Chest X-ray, PA view. Patient: 65 years old, sex M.
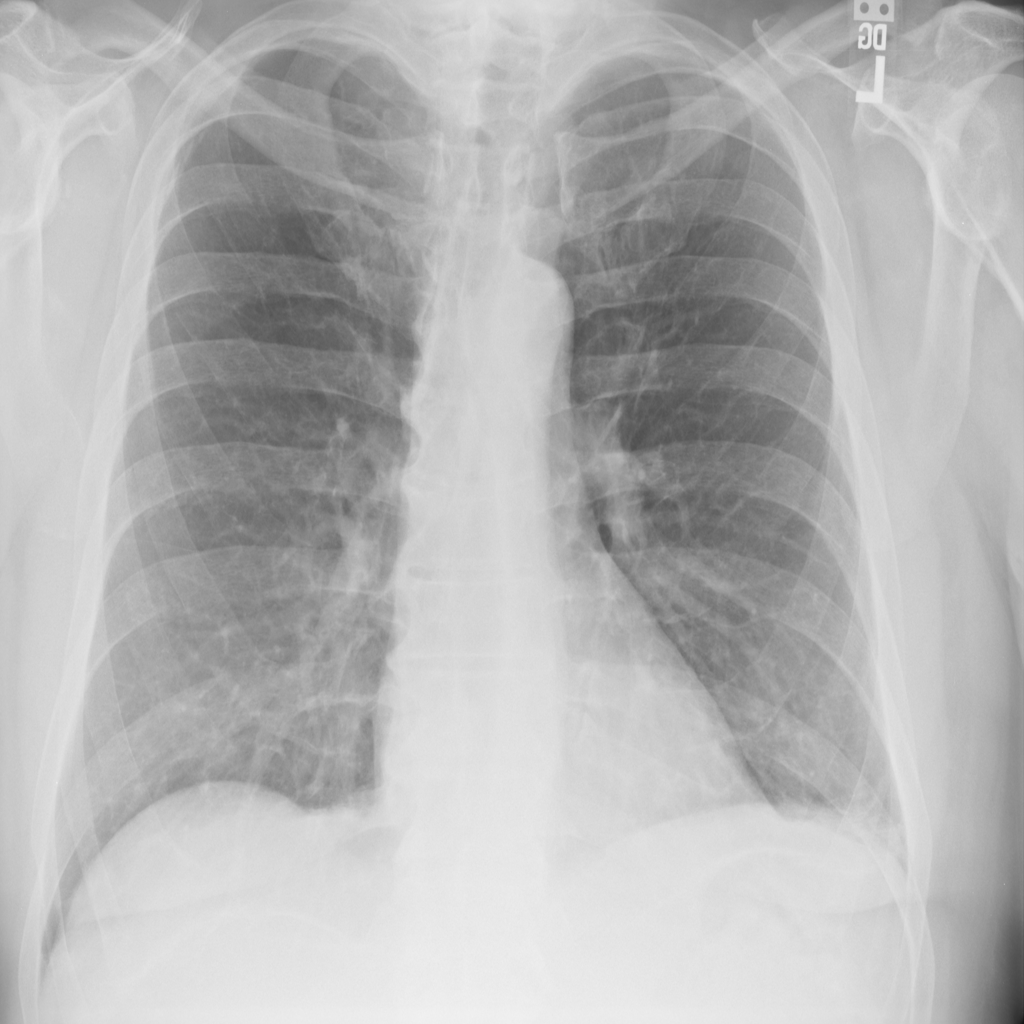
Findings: No Finding